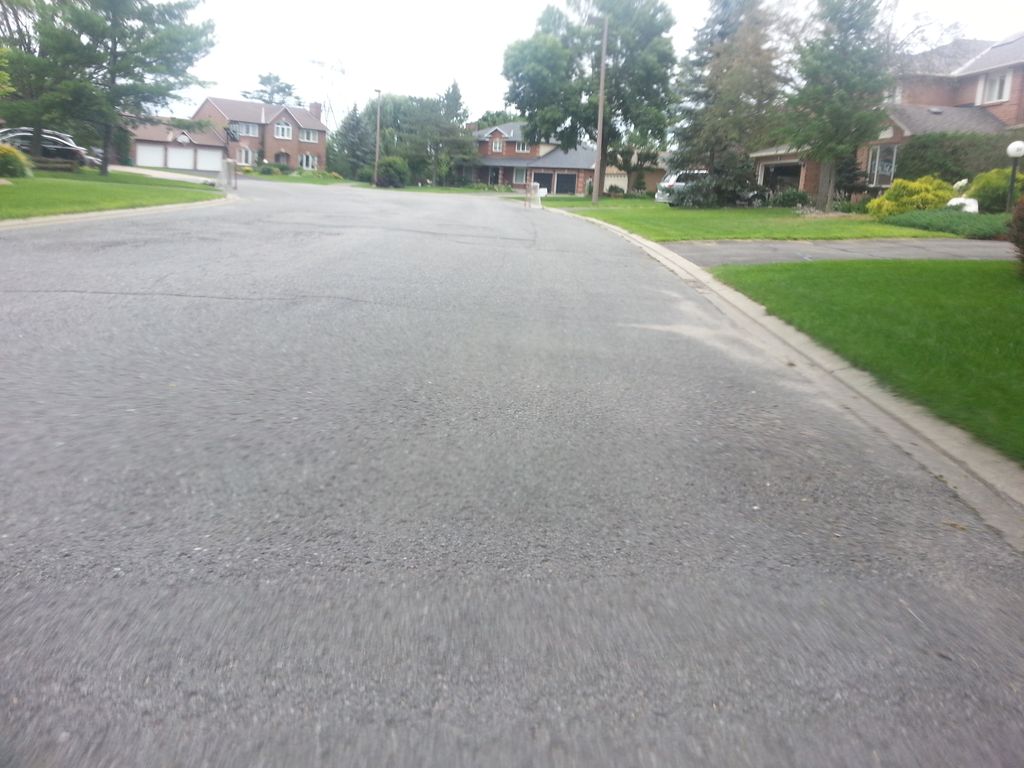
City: ottawa-gatineau